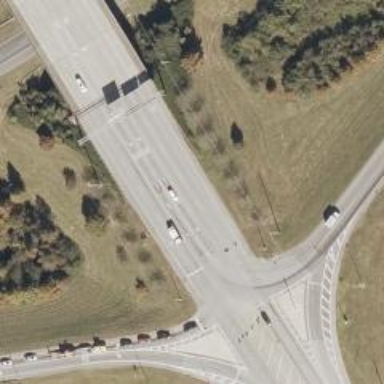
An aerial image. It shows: Asphalt road classified as trunk highway.